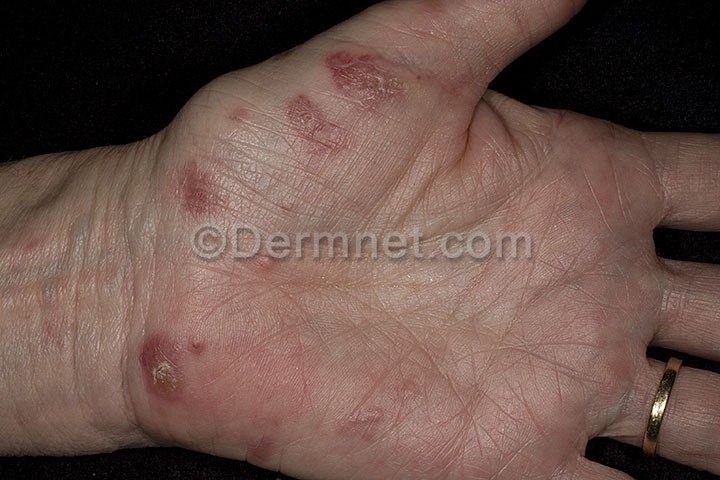
Disease: Psoriasis pictures Lichen Planus and related diseases